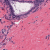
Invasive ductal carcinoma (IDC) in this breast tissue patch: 0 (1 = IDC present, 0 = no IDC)